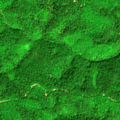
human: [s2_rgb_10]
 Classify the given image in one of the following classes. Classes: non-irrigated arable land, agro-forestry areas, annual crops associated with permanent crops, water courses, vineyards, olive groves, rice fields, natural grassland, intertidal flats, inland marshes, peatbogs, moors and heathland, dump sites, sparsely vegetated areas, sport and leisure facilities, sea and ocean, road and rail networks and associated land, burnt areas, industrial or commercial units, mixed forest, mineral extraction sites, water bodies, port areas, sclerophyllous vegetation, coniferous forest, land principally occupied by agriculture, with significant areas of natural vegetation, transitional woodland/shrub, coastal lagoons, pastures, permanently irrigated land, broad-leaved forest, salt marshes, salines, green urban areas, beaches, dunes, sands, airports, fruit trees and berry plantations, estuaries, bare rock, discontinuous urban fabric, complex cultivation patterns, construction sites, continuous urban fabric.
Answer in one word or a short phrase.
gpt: broad-leaved forest